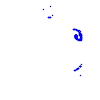
Particle: kaon